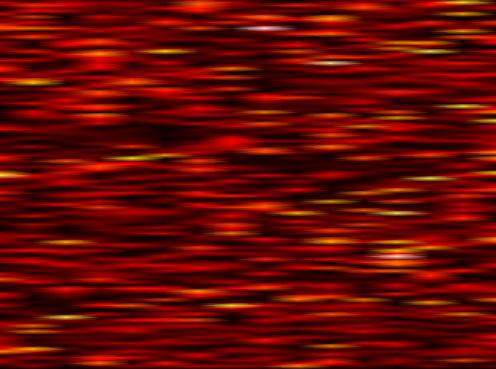
Label: UFMC